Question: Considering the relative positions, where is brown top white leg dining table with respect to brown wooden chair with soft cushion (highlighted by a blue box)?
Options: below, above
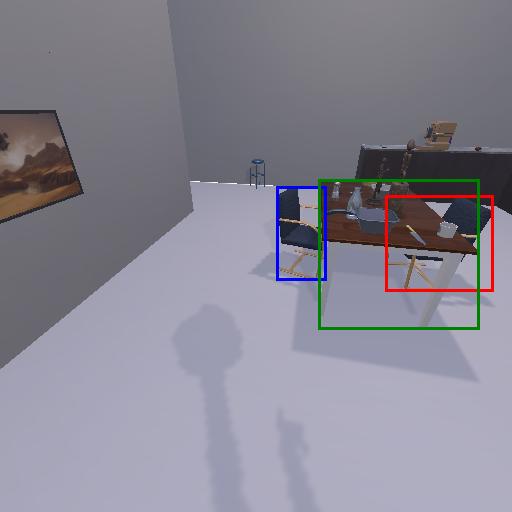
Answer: below